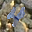
Label: 4